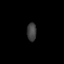
Tissue: skin
Cell type: Fibroblasts
Senescence score: 0.6994
Nuclear area (px): 170
Mean DAPI intensity: 63.176